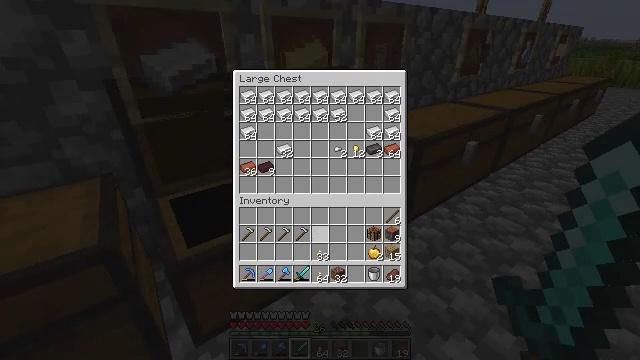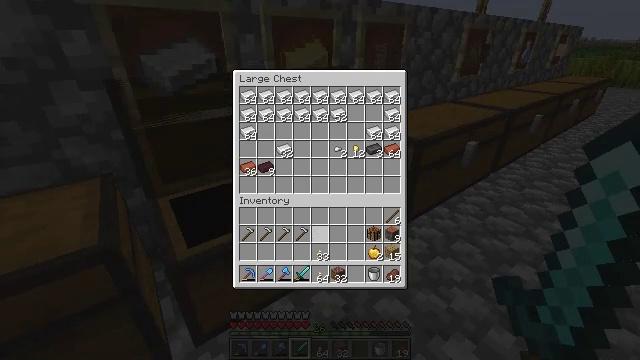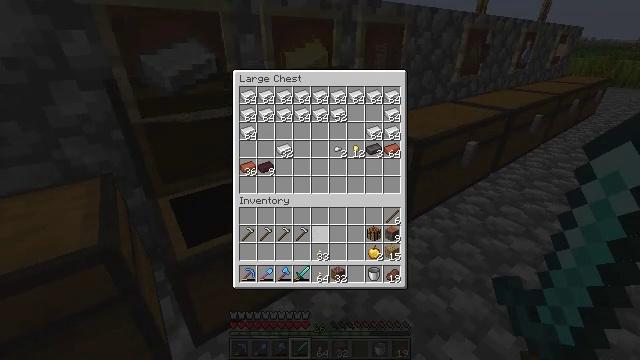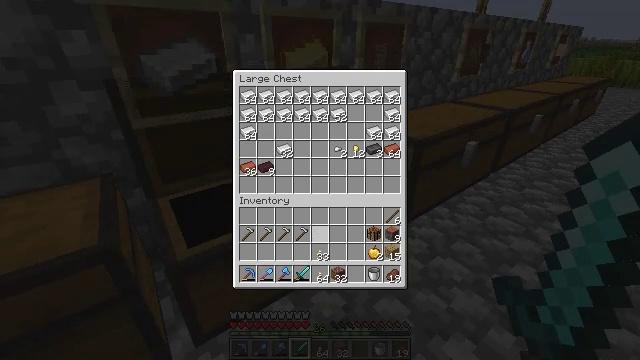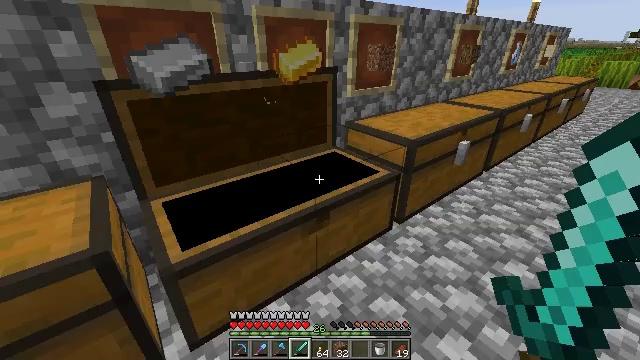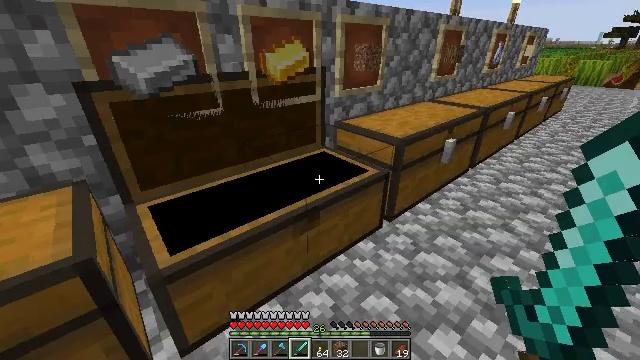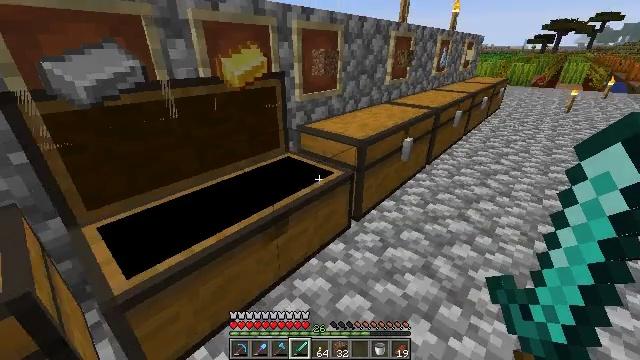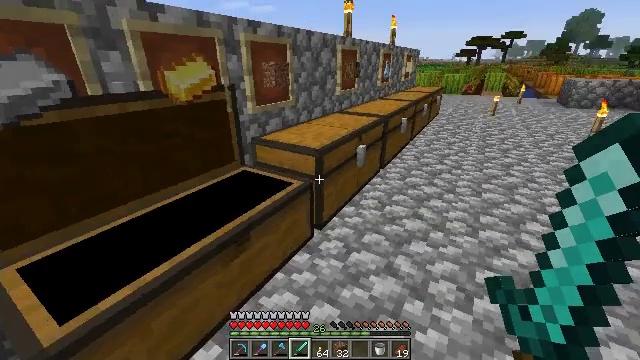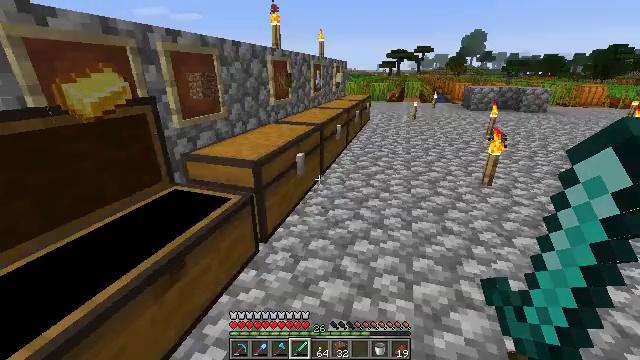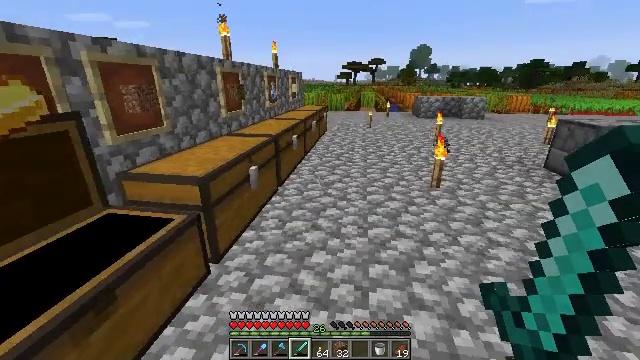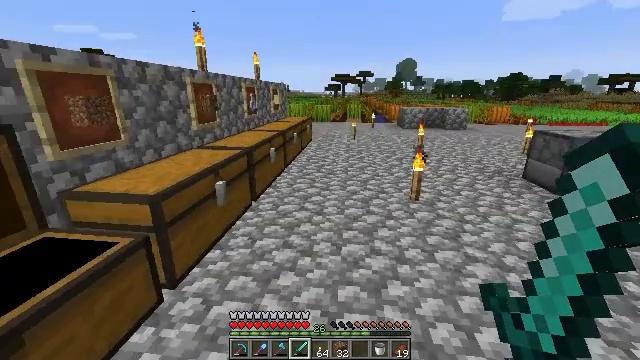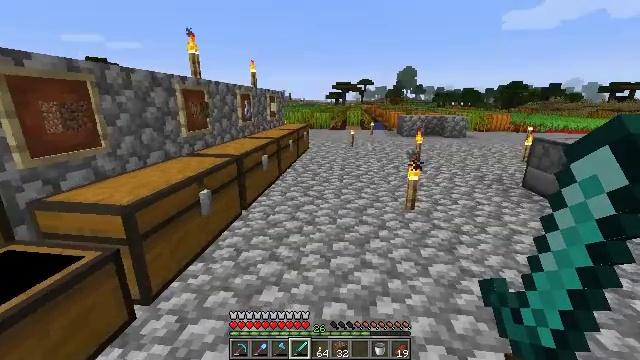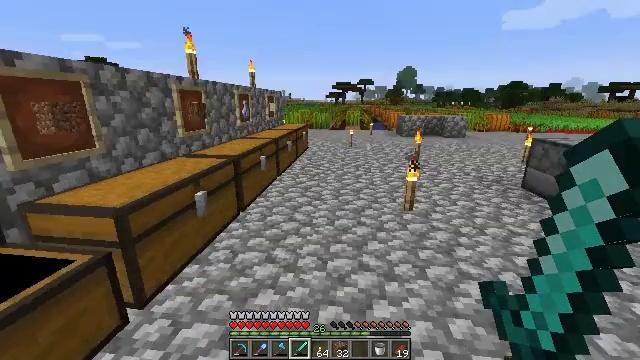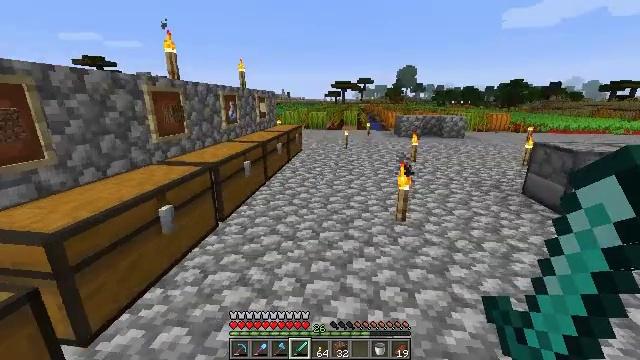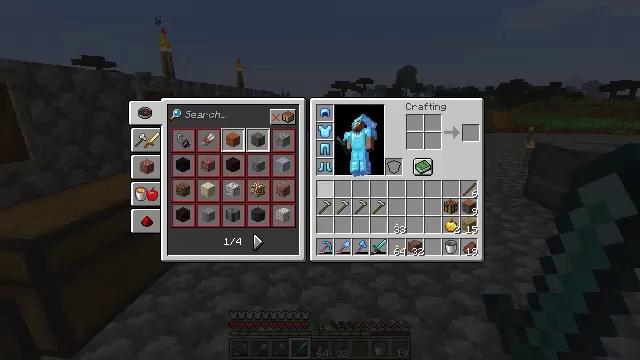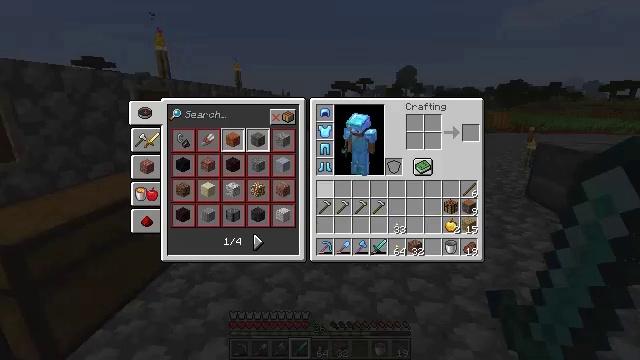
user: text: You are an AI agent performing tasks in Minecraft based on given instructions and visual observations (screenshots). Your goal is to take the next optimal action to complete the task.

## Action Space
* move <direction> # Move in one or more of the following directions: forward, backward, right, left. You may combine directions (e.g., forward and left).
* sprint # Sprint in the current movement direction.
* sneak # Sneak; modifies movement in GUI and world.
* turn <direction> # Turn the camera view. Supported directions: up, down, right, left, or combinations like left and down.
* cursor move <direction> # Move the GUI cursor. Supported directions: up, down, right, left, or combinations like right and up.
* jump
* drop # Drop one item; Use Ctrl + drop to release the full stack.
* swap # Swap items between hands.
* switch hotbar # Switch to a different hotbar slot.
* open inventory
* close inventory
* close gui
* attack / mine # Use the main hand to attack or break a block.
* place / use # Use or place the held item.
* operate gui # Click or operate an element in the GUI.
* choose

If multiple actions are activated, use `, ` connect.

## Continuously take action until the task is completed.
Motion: motion action
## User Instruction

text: Mine the sugar cane near rivers.
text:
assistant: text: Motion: sneak
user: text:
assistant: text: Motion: sneak
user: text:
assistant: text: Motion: no_op
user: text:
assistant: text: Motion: cursor move right
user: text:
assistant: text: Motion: turn right, close gui
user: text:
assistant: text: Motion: turn right
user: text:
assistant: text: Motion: turn right and up
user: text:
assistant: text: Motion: move right, turn right and up
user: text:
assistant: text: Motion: move forward and move right, turn right and up
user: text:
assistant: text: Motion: move forward and move right, turn right and up
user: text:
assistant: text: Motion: move forward and move right, turn up
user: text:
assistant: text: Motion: move forward and move right
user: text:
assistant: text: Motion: move forward
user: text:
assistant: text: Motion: move forward, open inventory
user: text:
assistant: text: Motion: open inventory
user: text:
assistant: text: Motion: cursor move right and down, open inventory
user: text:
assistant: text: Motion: cursor move right and down, open inventory
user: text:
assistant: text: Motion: cursor move down
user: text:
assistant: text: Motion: no_op
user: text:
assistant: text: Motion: no_op
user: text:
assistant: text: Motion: no_op
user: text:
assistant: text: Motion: no_op
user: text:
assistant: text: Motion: cursor move right
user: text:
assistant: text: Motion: cursor move right
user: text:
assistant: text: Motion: no_op
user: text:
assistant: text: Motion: no_op
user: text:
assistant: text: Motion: no_op
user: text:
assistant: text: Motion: no_op
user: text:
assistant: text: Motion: operate gui
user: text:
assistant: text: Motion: operate gui